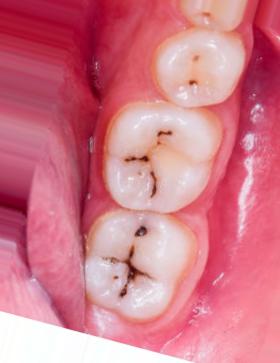
Condition: Caries